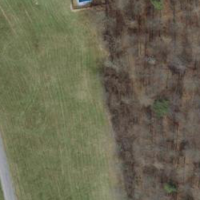
EUNIS habitat code: 24
Species observed at this site:
Lamium amplexicaule